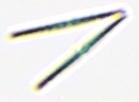
Label: Thalassionema